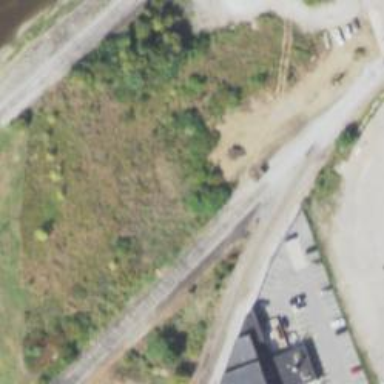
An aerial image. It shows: Abandoned railway.